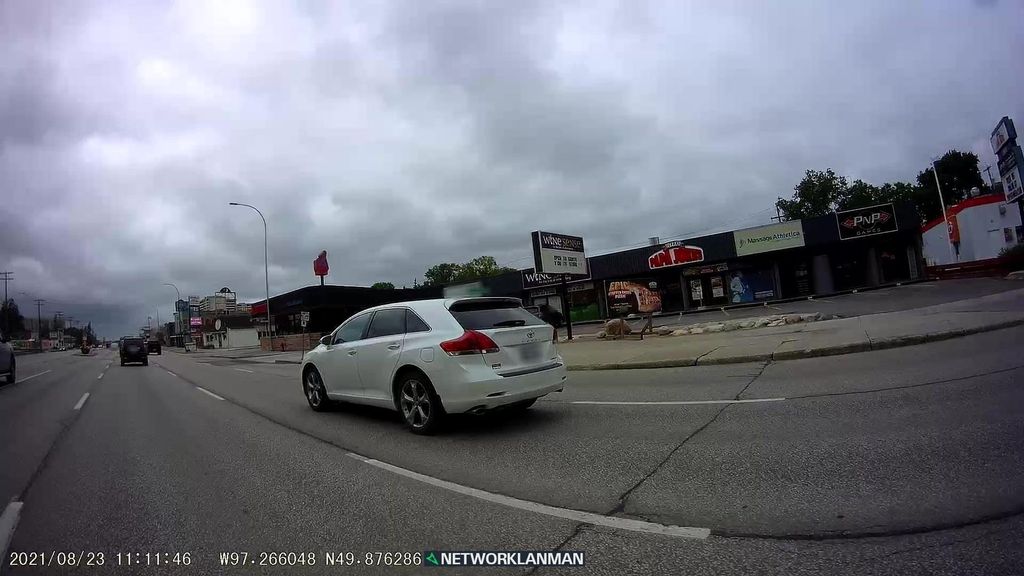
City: winnipeg